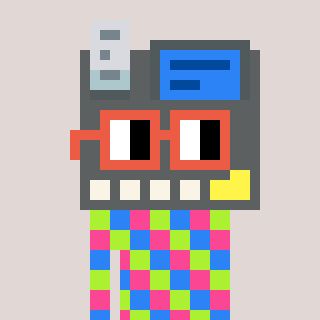
a pixel art character with square orange glasses, a cash register-shaped head and a blue-colored body on a warm background